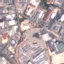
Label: Industrial